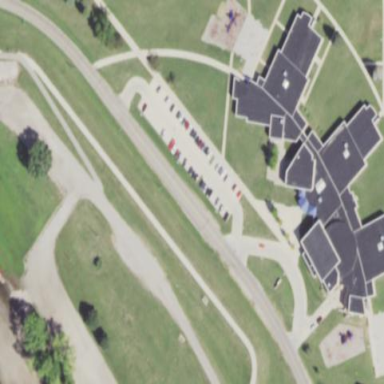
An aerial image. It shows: School.